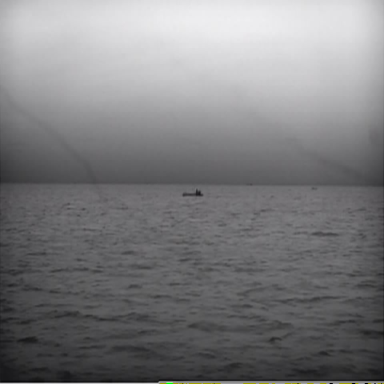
There is a liner in the infrared image.